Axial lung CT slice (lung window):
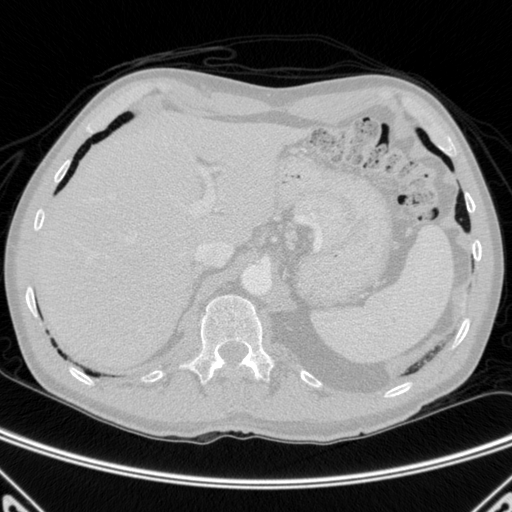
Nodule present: no